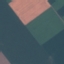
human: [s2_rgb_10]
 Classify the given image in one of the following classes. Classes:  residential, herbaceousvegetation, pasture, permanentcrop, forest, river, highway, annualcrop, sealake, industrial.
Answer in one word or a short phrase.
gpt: AnnualCrop